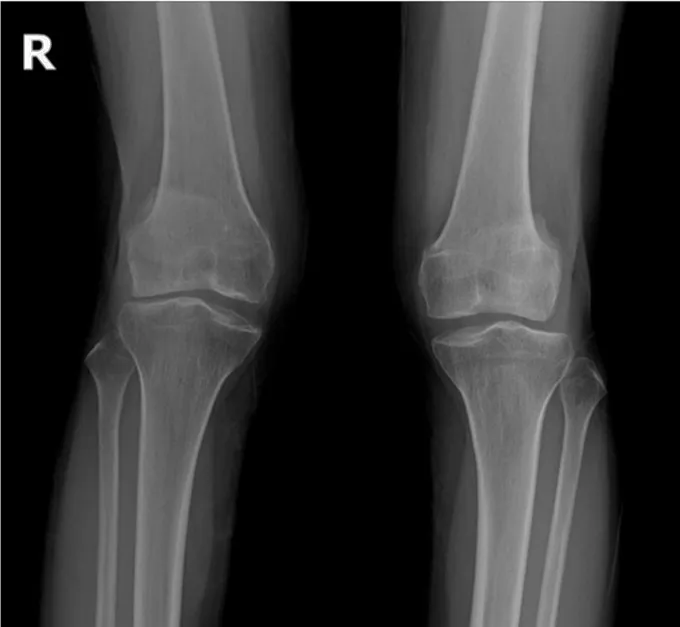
Radiography of preoperative lower extremity. . B: Osteoarthritis of both knees (Kellgren-Lawrence Grade III) are shown on lateral compartment and the tibial intercondylar eminence was absent in both knees. Both the medial and lateral condyles of the bilateral femurs as well as the femoral intercondylar notch were poorly developed.
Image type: radiology (x_ray)